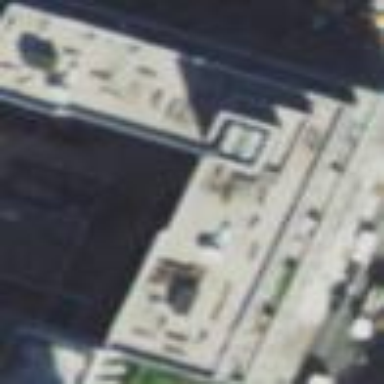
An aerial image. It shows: Building with flat concrete roof.